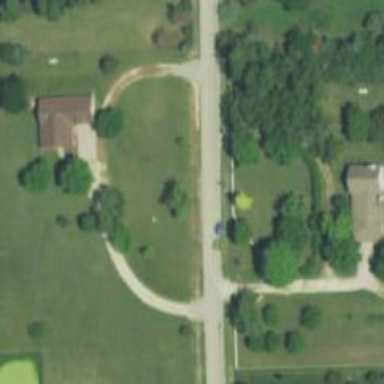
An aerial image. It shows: Driveway leading to service road.